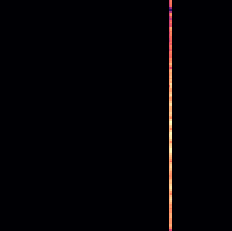
Sound class: Rain